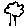
Label: tree